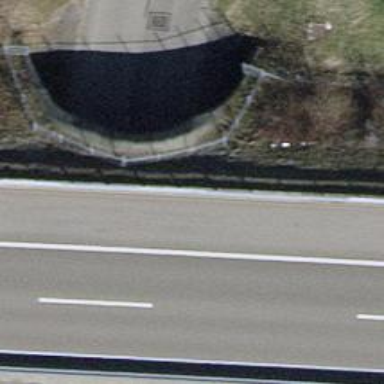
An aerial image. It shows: Unclassified road passing through tunnel.